Question: I am getting this problem when publishing android apk file on Google Play.

This is my AndroidManifast.xml code:
'''
<?xml version="1.0" encoding="utf-8"?>
<manifest xmlns:android="http://schemas.android.com/apk/res/android"
package="xx.com"
android:versionCode="1"
android:versionName="1.0" >
<uses-sdk
android:minSdkVersion="8"
android:targetSdkVersion="17" />
<uses-permission android:name="android.permission.INTERNET" />
<uses-permission android:name="android.permission.ACCESS_NETWORK_STATE" />
<application
android:allowBackup="true"
android:icon="@drawable/main_icon"
android:label="@string/app_name"
android:theme="@style/AppTheme"
>
<meta-data
android:name="com.google.android.gms.version"
android:value="@integer/google_play_services_version"
/>
<activity
android:name="xx.com.MainActivity"
android:label="@style/AppTheme" >
<intent-filter>
<action android:name="android.intent.action.MAIN" />
<category android:name="android.intent.category.LAUNCHER" />
</intent-filter>
</activity>
<activity
android:name="xx.com.Images"
android:label="@string/app_name" >
</activity>
<activity
android:name="xx.com.Awards"
android:label="@string/app_name" >
</activity>
<activity
android:name="xx.com.Magazine"
android:label="@string/app_name" >
</activity>
<activity
android:name="com.google.android.gms.ads.AdActivity"
android:configChanges="keyboard|keyboardHidden|orientation|screenLayout|uiMode|screenSize|smallestScreenSize"/>
</application>
'''
I tried many stackoverflow.com examples but failed. Apk is working fine in device and emulator.
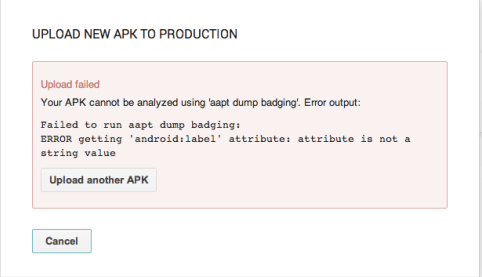
Answer: This may be your problem
'''
<activity
android:name="amithanda.com.MainActivity"
android:label="@style/AppTheme" >
'''
label should be a String value.
'''
android:label="@string/app_name"
'''
FYI : <URL> gives you an idea
'''
android:label="string resource"
'''